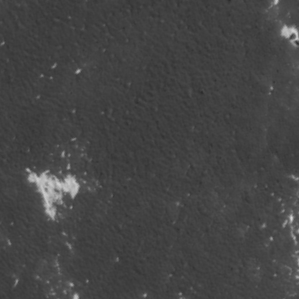
Label: frost